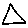
Label: triangle